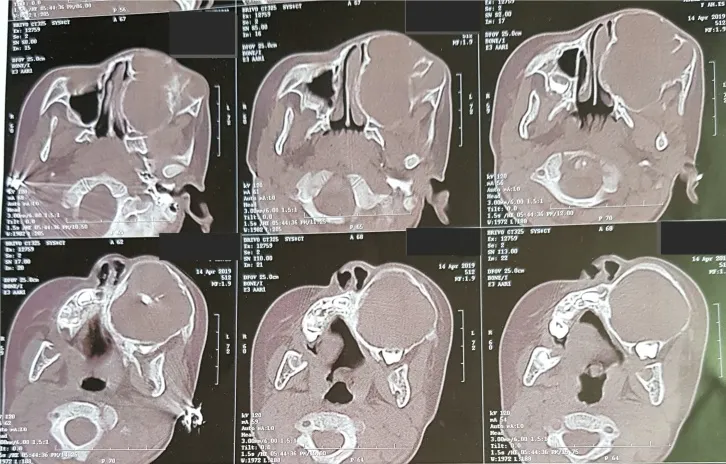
Axial cuts showing destruction of the maxilla and the extensions of the tumor causing severe disfigurement to the child's face.
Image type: radiology (mri)